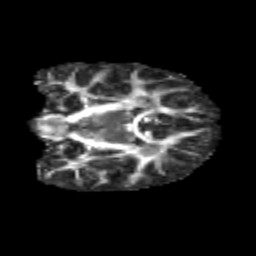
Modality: FA
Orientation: coronal
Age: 9
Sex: female
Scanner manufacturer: siemens
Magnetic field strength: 3 T
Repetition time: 3.8 s
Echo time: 0.07 s